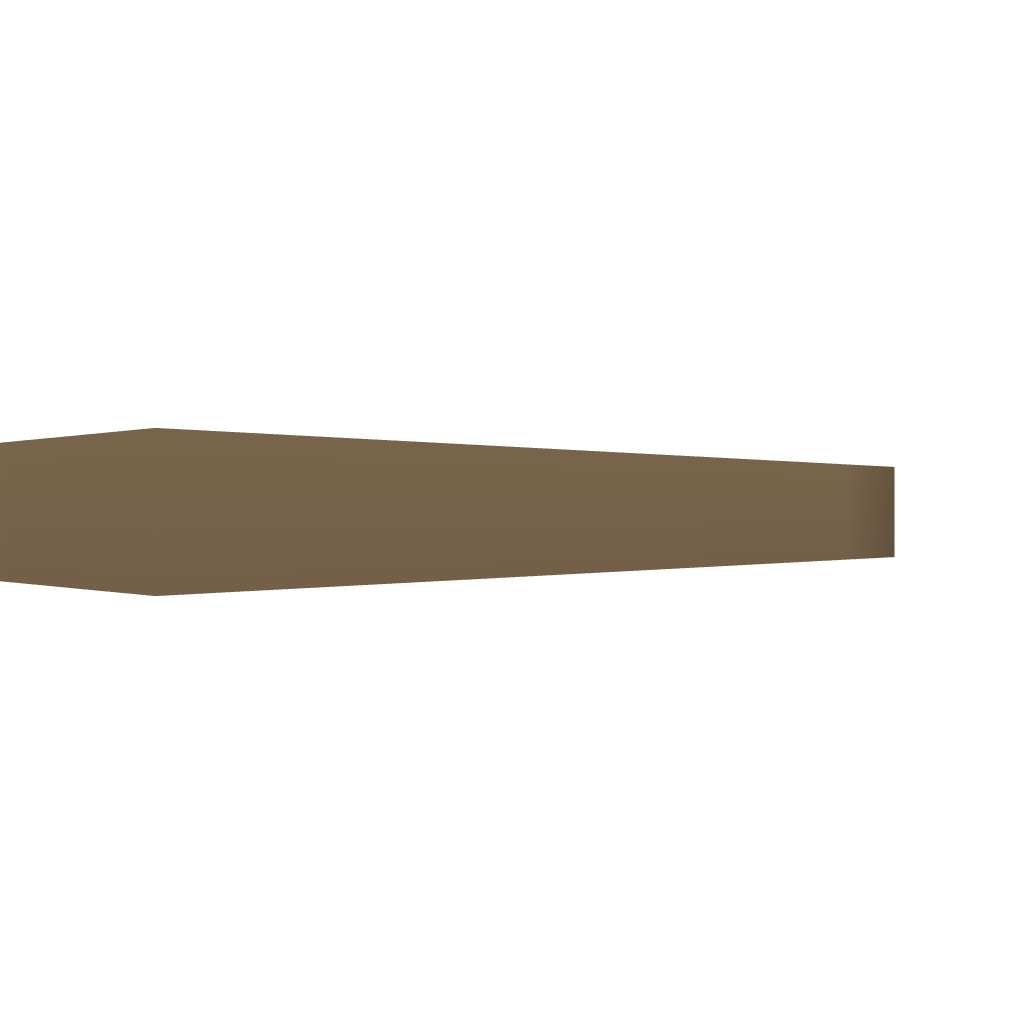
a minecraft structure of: shops